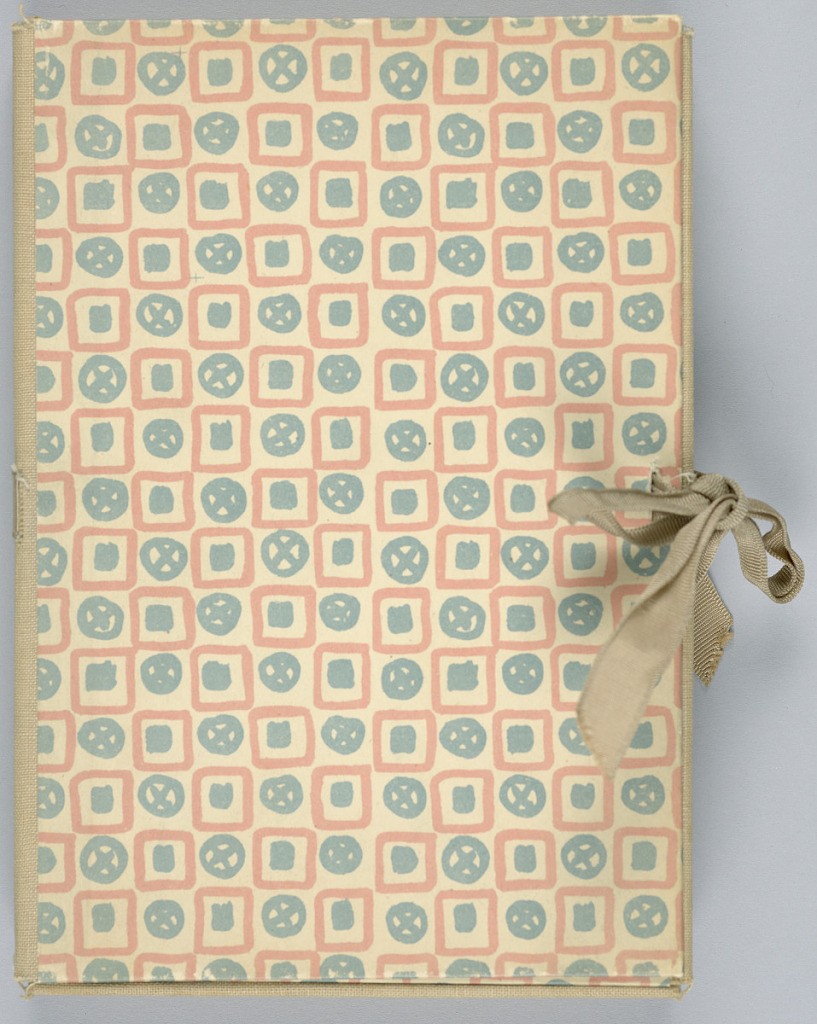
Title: Jenny Lind Paper Doll Set
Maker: Jenny Lind, Swedish, 1820–1887
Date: ca. 1850
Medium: Cardboard box
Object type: Box
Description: Cardboard box that contains the Jenny Lind paper doll and costumes.